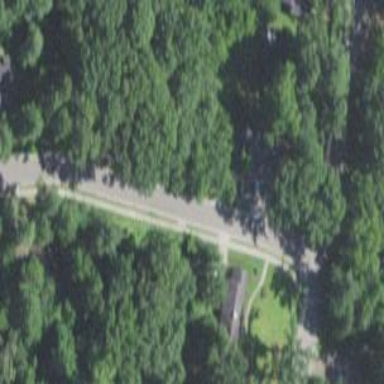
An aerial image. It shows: Asphalt surface in residential road area.